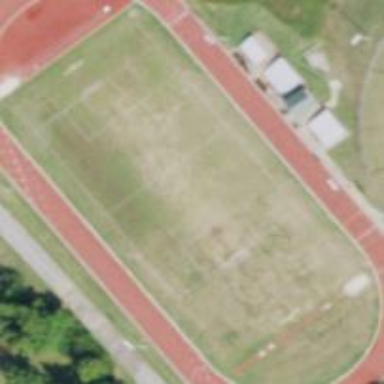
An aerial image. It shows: Pitch for American football.